Field crop: maize
Growth stage: 1
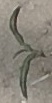
Species: sorghum